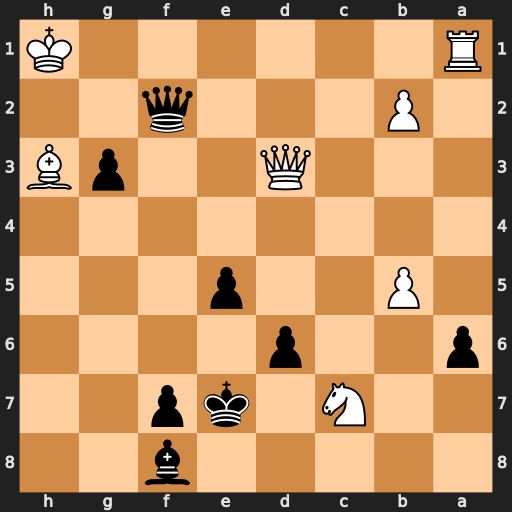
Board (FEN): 5b2/2N1kp2/p2p4/1P2p3/8/3Q2pB/1P3q2/R6K
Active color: b
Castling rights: -
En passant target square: -
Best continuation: Qh2#